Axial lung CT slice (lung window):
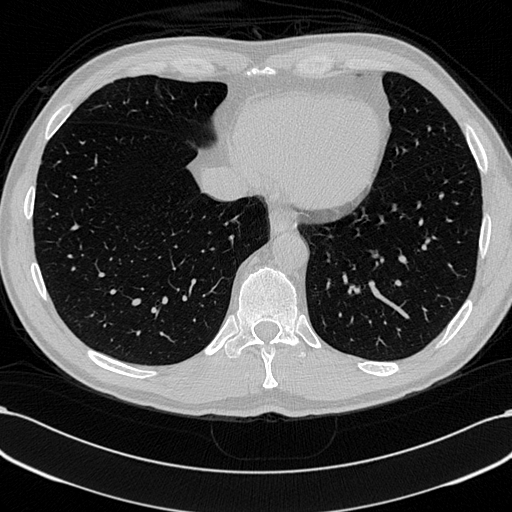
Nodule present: no